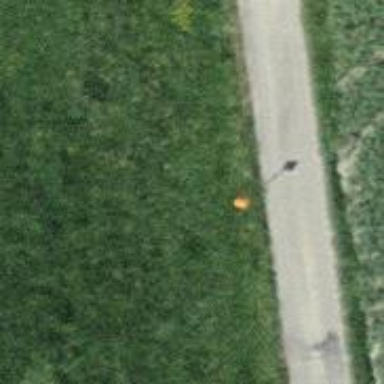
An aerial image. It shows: Pole supporting roof covering pipeline marker.